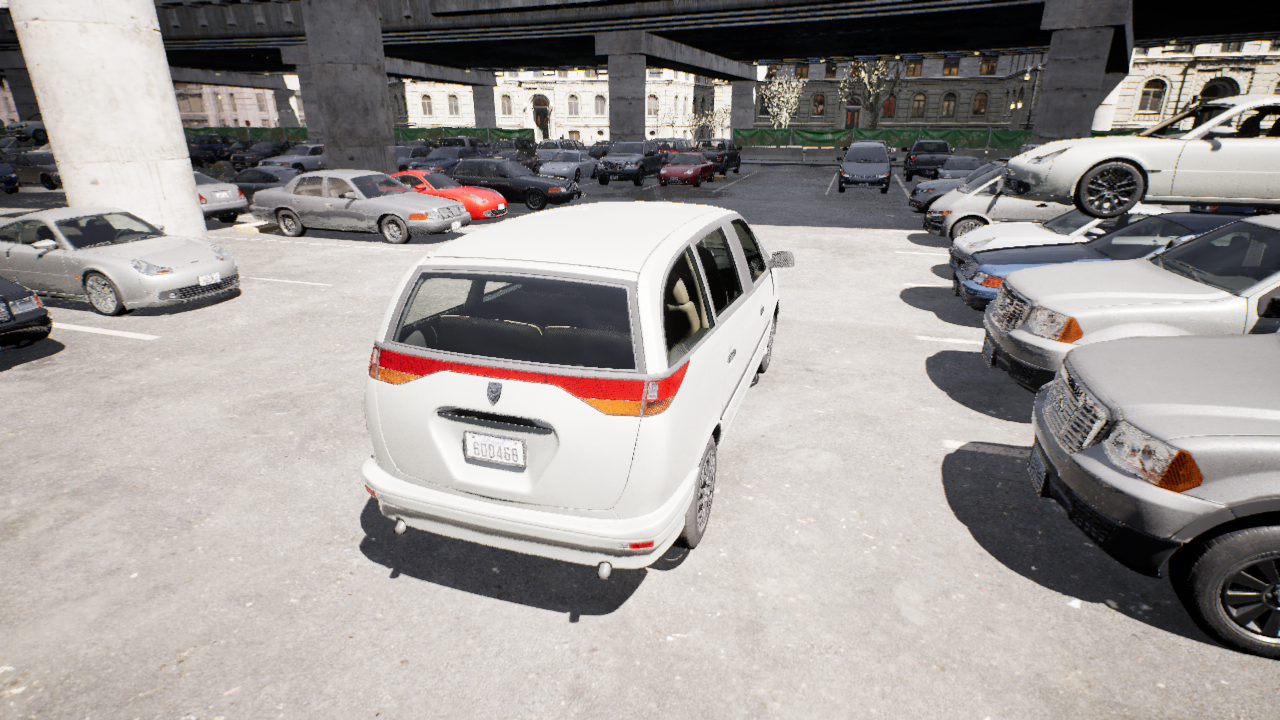
Venue: arterial
Lighting: clear day
Vehicle rig: minivan